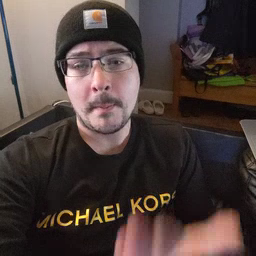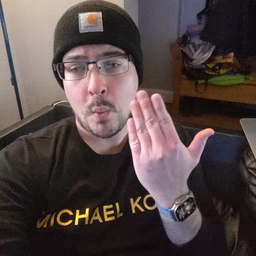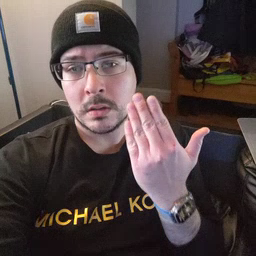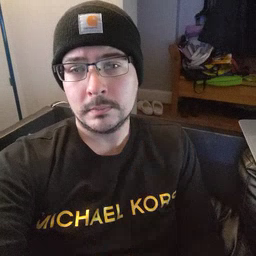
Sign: morning